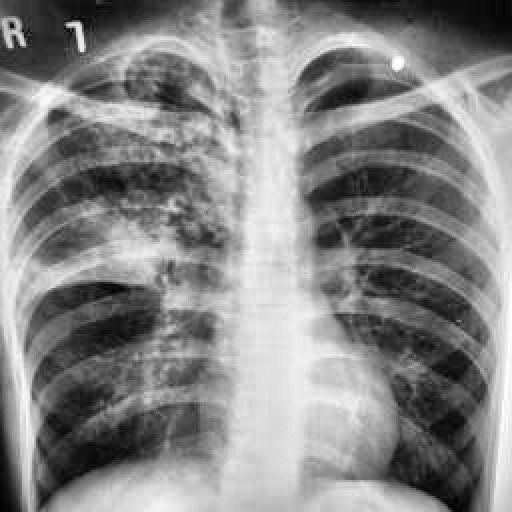
Finding: TUBERCULOSIS